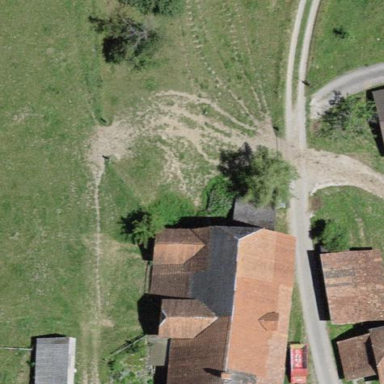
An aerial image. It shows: Farm building.